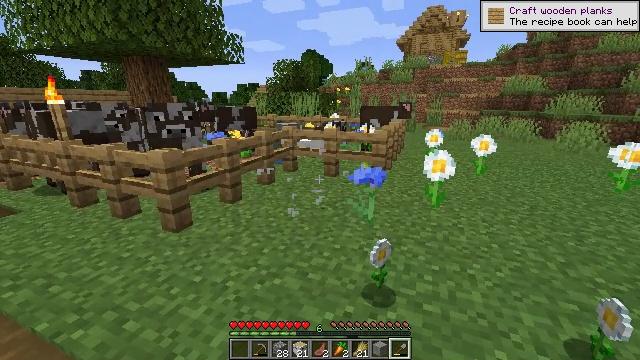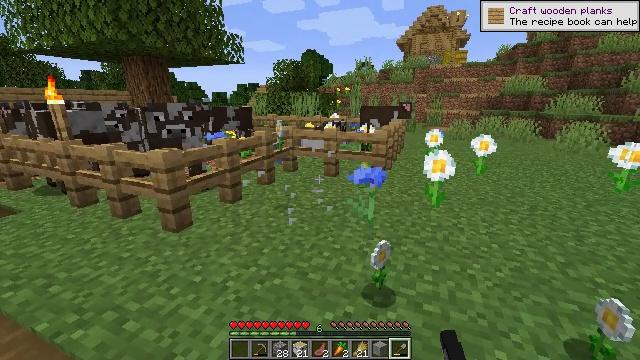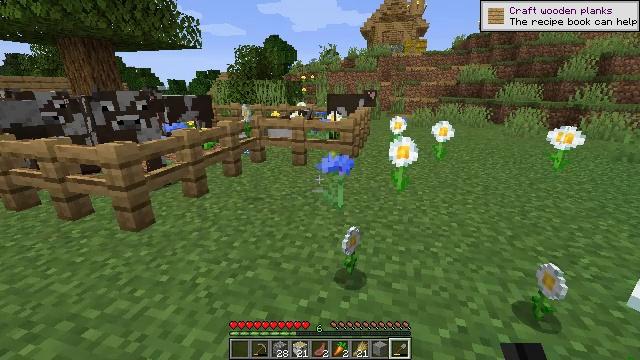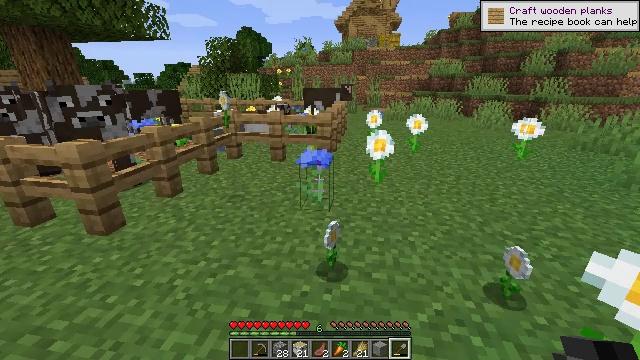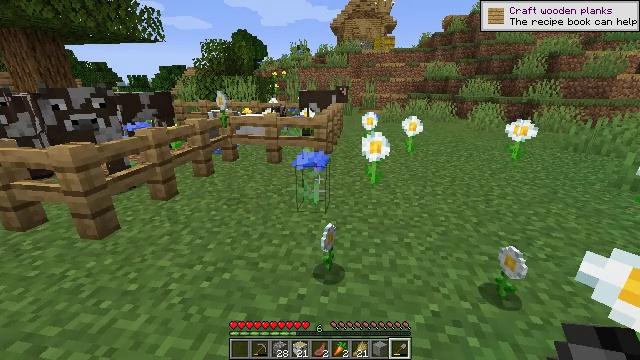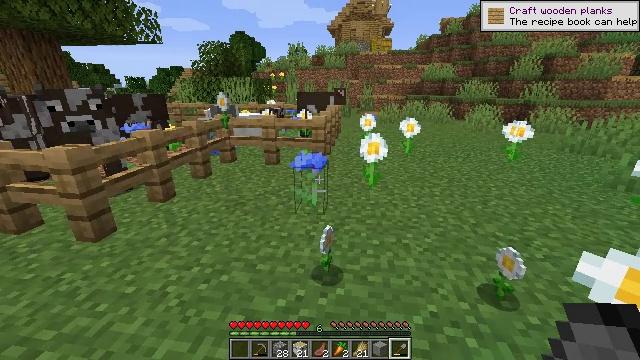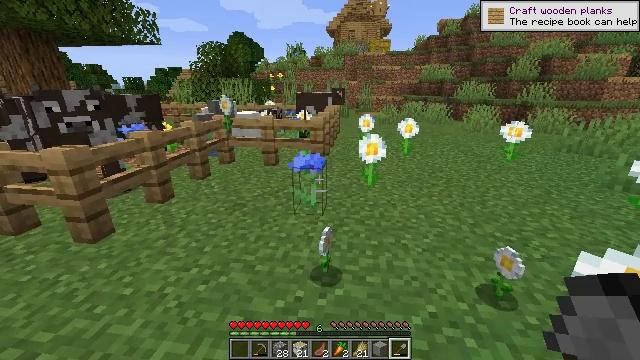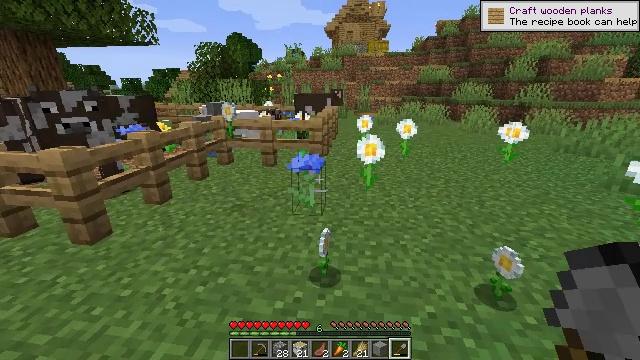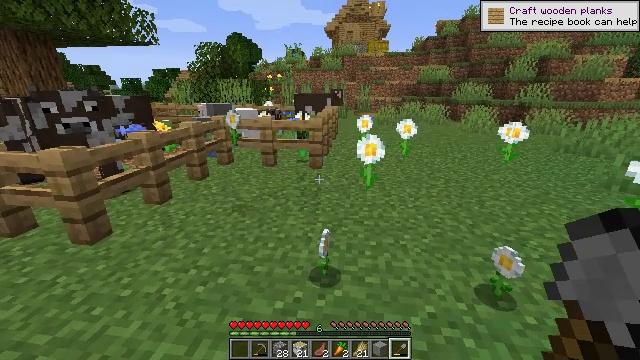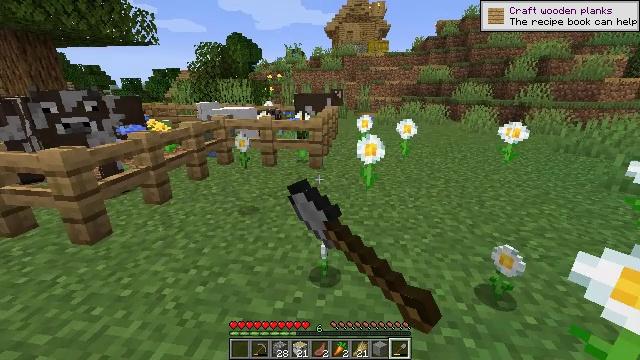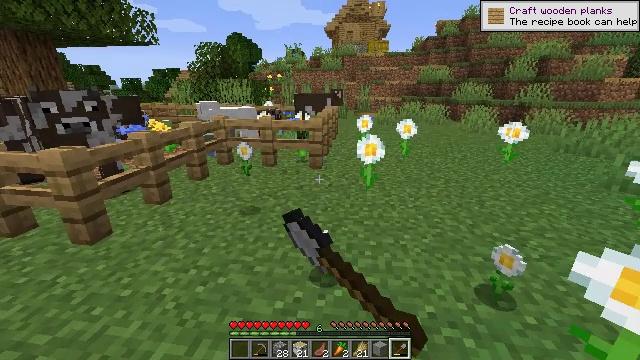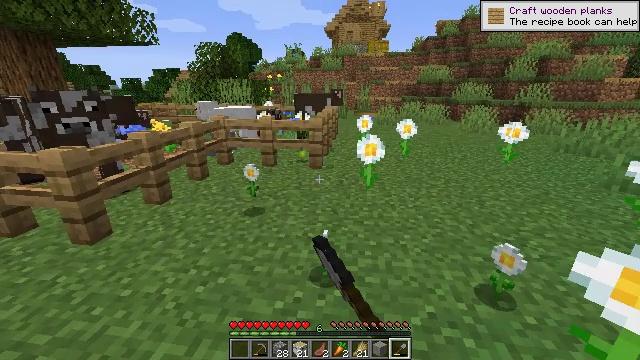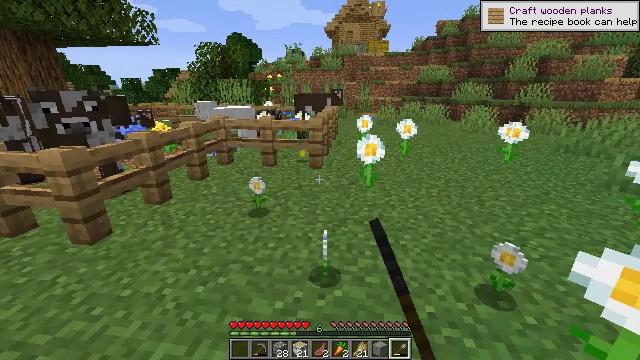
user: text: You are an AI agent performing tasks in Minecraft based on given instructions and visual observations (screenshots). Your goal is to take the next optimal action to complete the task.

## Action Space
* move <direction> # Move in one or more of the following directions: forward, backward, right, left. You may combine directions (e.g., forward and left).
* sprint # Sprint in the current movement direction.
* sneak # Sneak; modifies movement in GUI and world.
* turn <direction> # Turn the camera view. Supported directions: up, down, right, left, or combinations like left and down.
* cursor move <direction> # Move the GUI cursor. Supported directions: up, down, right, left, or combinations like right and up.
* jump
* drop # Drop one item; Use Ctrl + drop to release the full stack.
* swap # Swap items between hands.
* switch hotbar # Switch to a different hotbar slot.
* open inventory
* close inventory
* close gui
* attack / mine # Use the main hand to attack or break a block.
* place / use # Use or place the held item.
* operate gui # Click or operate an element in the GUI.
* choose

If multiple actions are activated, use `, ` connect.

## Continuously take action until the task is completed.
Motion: motion action
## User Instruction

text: Pick up the cornflower in the field.
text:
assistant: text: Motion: no_op
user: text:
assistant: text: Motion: turn right and down
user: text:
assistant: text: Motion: turn right and down
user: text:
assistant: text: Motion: no_op
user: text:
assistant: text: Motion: no_op
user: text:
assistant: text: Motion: no_op
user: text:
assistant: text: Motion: no_op
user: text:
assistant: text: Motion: attack / mine
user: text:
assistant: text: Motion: attack / mine
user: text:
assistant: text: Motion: attack / mine
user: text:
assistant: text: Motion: attack / mine
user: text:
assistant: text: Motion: no_op
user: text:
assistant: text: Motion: no_op